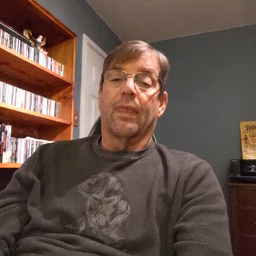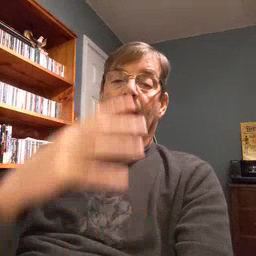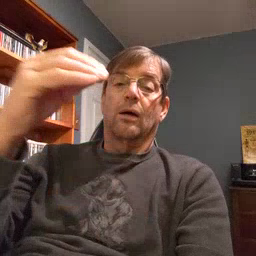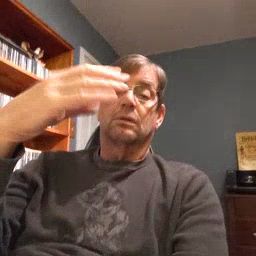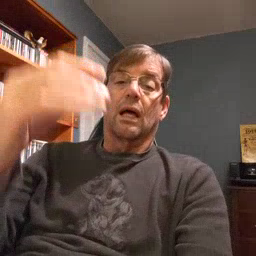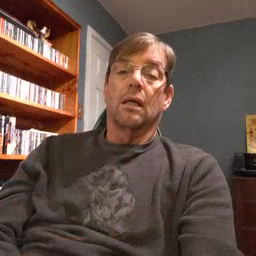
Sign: outside